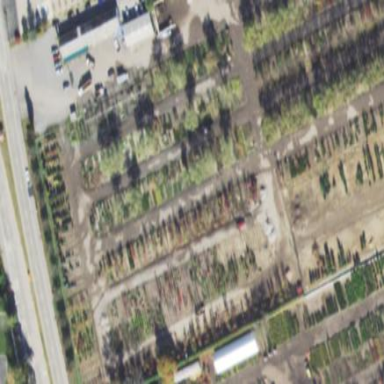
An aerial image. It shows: Plant nursery.